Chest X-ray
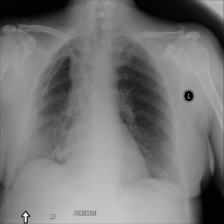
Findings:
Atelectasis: negative
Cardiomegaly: negative
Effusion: positive
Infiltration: negative
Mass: negative
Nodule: negative
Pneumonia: negative
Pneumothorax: positive
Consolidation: negative
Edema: negative
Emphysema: positive
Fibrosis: negative
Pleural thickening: negative
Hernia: negative